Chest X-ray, AP view. Patient: 58 years old, sex M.
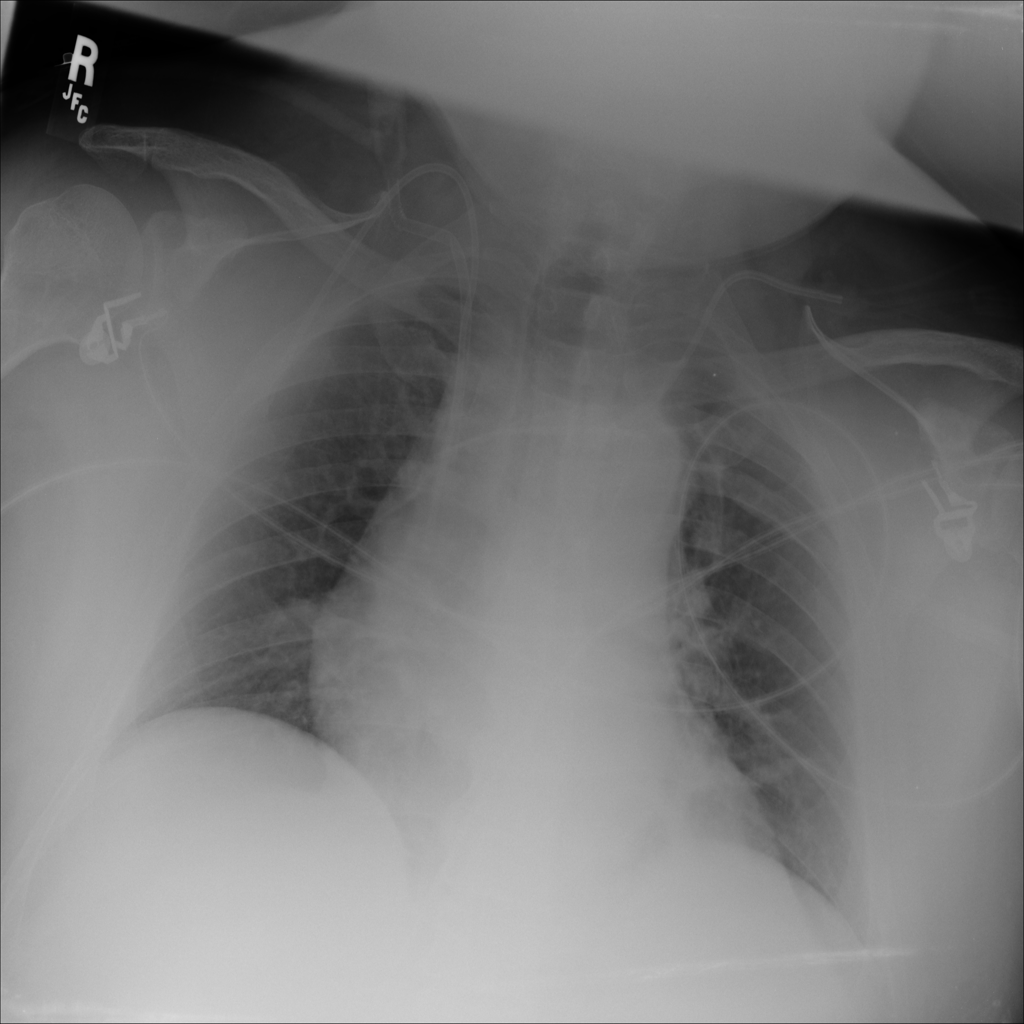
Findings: No Finding